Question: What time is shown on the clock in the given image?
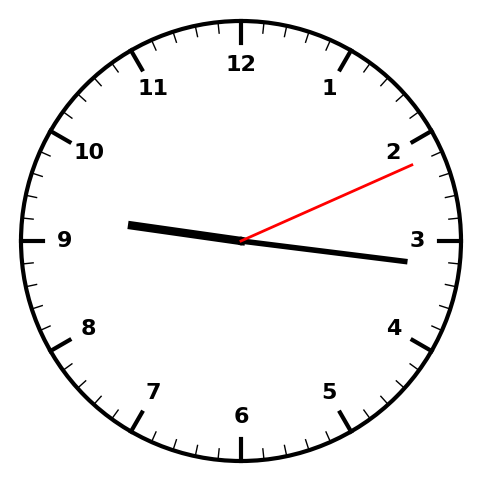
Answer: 09:16:11